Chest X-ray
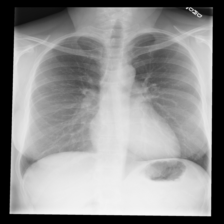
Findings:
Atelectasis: negative
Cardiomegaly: negative
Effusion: negative
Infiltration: negative
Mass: negative
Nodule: negative
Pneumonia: negative
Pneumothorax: negative
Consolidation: negative
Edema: negative
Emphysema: negative
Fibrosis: negative
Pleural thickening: negative
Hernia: negative